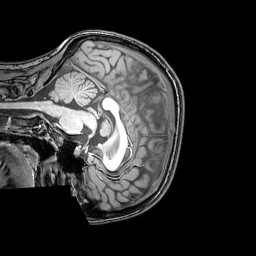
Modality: T1w
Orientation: sagittal
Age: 22
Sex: female
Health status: healthy
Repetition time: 0.081 s
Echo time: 0.037 s